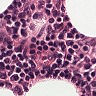
Metastatic tissue present: no